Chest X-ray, PA view. Patient: 46 years old, sex M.
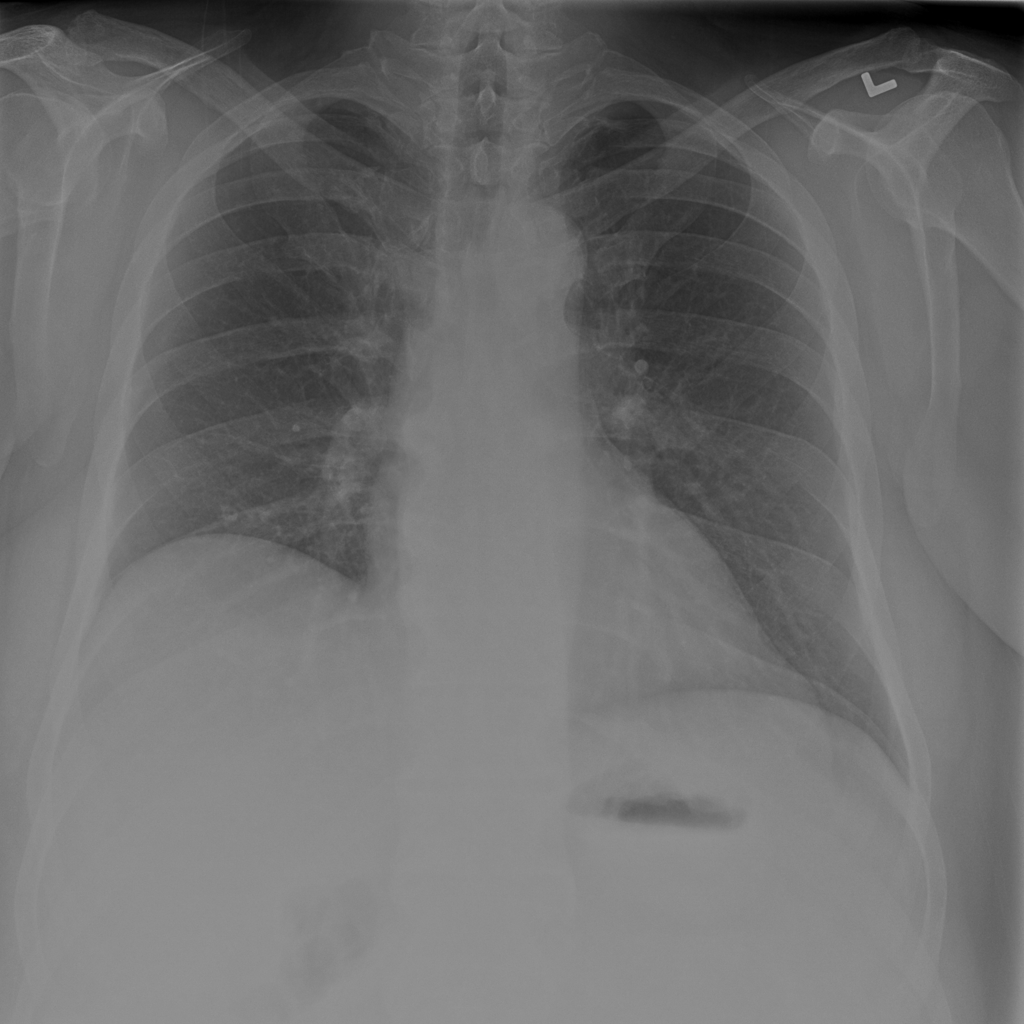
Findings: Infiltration